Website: walmart
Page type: receipt
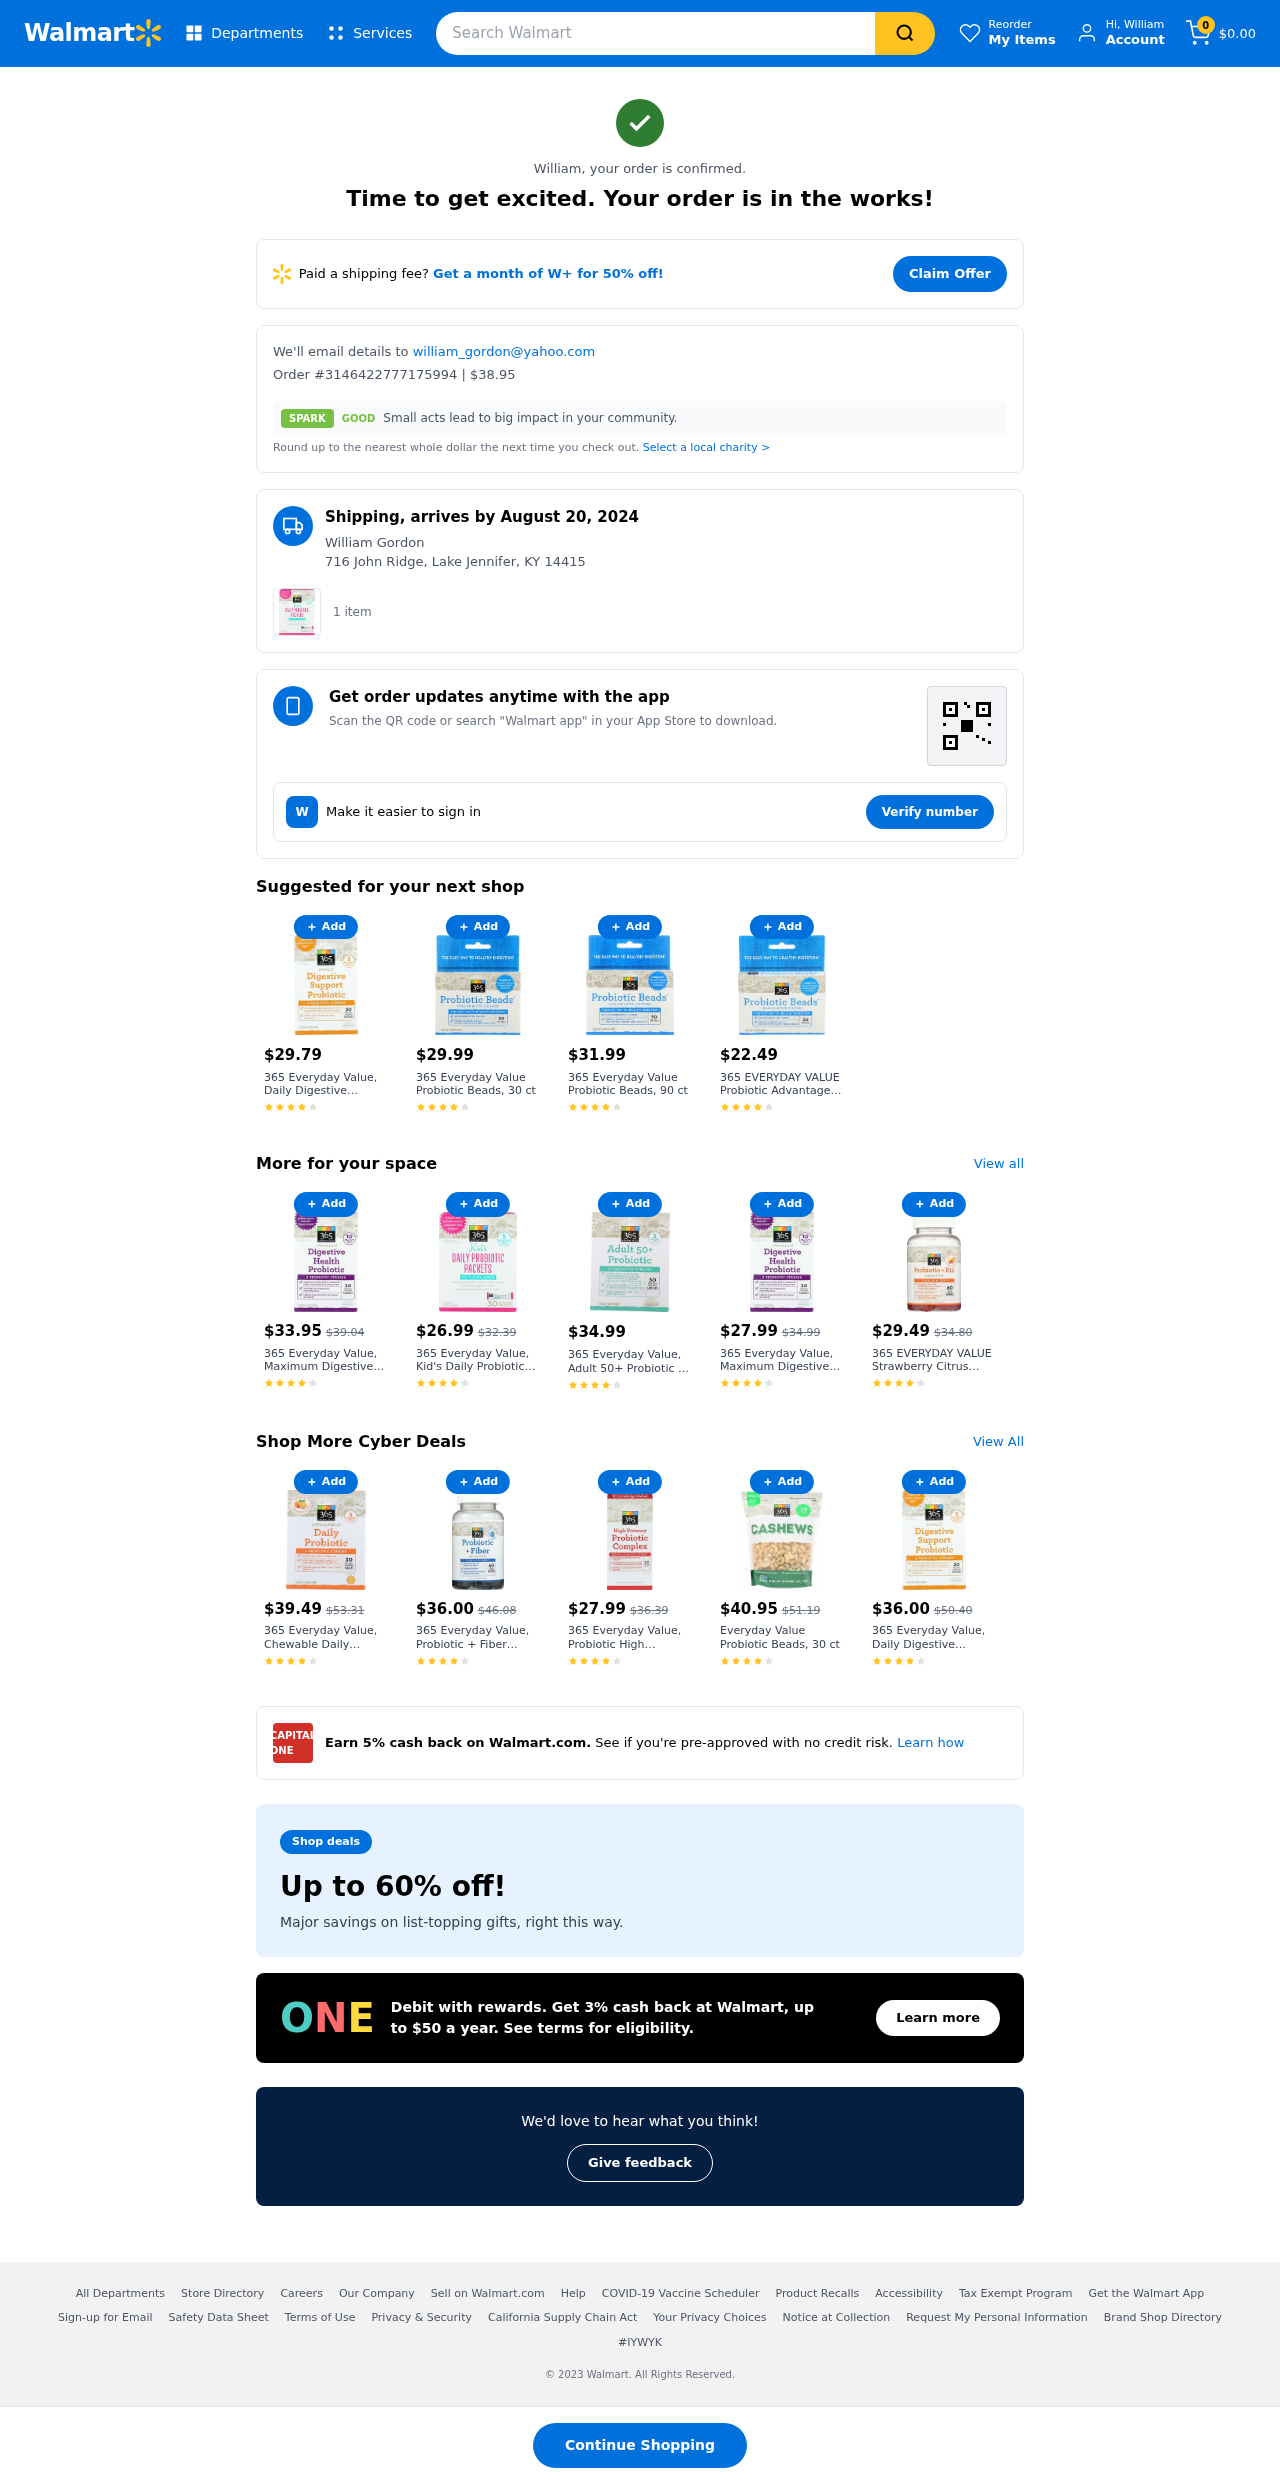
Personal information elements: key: PII_EMAIL
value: william_gordon@yahoo.com
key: PII_FIRSTNAME
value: William
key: PII_FULLNAME
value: William Gordon
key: PII_ADDRESS
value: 716 John Ridge, Lake Jennifer, KY 14415
Product elements: key: PRODUCT10_NAME
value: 365 EVERYDAY VALUE Strawberry Citrus Probiotic B12 Gummies, 60 CT
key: PRODUCT10_PRICE
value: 29.49
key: PRODUCT11_NAME
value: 365 Everyday Value, Probiotic Gummies 2 Billion CFU, Assorted Fruit Flavors, 60 ct
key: PRODUCT11_PRICE
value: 23.49
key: PRODUCT12_NAME
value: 365 Everyday Value, Chewable Daily Probiotic 5 Billion CFU, Orange Flavor, 30 ct
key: PRODUCT12_PRICE
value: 39.49
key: PRODUCT13_NAME
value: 365 Everyday Value, Probiotic + Fiber Gummies 2 Billion CFU, Natural Blue Raspberry Flavor, 60 ct
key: PRODUCT13_PRICE
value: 36
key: PRODUCT14_NAME
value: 365 Everyday Value, Probiotic High Potency, 30 ct
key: PRODUCT14_PRICE
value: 27.99
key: PRODUCT15_NAME
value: Everyday Value Probiotic Beads, 30 ct
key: PRODUCT15_PRICE
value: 40.95
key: PRODUCT16_NAME
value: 365 Everyday Value, Daily Digestive Support Probiotic 5 Billion CFU, 30 ct
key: PRODUCT16_PRICE
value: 36
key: PRODUCT17_NAME
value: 365 Everyday Value, Probiotic + Fiber Gummies 2 Billion CFU, Natural Blue Raspberry Flavor, 60 ct
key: PRODUCT17_PRICE
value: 40
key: PRODUCT1_QUANTITY
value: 1
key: PRODUCT2_NAME
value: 365 Everyday Value, Daily Digestive Support Probiotic 5 Billion CFU, 30 ct
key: PRODUCT2_PRICE
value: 29.79
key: PRODUCT3_NAME
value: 365 Everyday Value Probiotic Beads, 30 ct
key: PRODUCT3_PRICE
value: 29.99
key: PRODUCT4_NAME
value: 365 Everyday Value Probiotic Beads, 90 ct
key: PRODUCT4_PRICE
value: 31.99
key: PRODUCT5_NAME
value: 365 EVERYDAY VALUE Probiotic Advantage, 30 CT
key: PRODUCT5_PRICE
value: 22.49
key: PRODUCT6_NAME
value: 365 Everyday Value, Maximum Digestive Health Probiotic 10 Billion CFU, 30 ct
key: PRODUCT6_PRICE
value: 33.95
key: PRODUCT7_NAME
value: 365 Everyday Value, Kid's Daily Probiotic Packets, 30 ct
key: PRODUCT7_PRICE
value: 26.99
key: PRODUCT8_NAME
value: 365 Everyday Value, Adult 50+ Probiotic 5 Billion CFU, 30 ct
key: PRODUCT8_PRICE
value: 34.99
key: PRODUCT9_NAME
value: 365 Everyday Value, Maximum Digestive Health Probiotic 10 Billion CFU, 30 ct
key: PRODUCT9_PRICE
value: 27.99
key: PRODUCT6_ORIGINAL_PRICE
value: $39.04
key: PRODUCT7_ORIGINAL_PRICE
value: $32.39
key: PRODUCT9_ORIGINAL_PRICE
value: $34.99
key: PRODUCT10_ORIGINAL_PRICE
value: $34.80
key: PRODUCT11_ORIGINAL_PRICE
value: $28.66
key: PRODUCT12_ORIGINAL_PRICE
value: $53.31
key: PRODUCT13_ORIGINAL_PRICE
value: $46.08
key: PRODUCT14_ORIGINAL_PRICE
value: $36.39
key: PRODUCT15_ORIGINAL_PRICE
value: $51.19
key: PRODUCT16_ORIGINAL_PRICE
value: $50.40
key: PRODUCT17_ORIGINAL_PRICE
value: $52.80
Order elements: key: ORDER_NUM_ITEMS
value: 0
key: ORDER_TOTAL
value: $0.00
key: ORDER_ID
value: #3146422777175994
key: ORDER_TOTAL
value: $38.95
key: ORDER_DELIVERY_DATE
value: August 20, 2024
Search elements: key: HEADER_SEARCH
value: Search Walmart